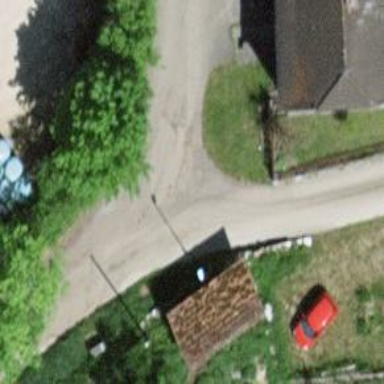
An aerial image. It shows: Residential road with asphalt surface and no sidewalks.